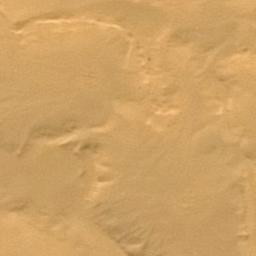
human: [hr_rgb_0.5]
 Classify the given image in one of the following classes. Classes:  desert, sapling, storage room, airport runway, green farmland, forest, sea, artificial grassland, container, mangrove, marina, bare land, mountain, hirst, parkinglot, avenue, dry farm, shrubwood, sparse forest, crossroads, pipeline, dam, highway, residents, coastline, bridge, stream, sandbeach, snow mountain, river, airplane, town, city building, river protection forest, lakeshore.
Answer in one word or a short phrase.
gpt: desert